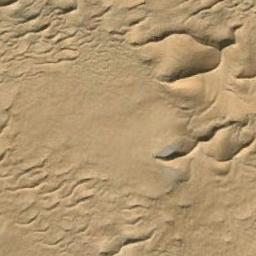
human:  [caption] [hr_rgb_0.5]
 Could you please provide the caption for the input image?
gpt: The desert is full of yellow sand .

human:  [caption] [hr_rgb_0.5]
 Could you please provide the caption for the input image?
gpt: This orange desert has some parallel lines .

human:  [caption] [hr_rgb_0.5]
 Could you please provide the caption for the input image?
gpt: This is a yellow desert with wavy stripes .

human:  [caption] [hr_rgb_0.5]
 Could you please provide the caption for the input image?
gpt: The desert has yellow sand and some dunes of different sizes .

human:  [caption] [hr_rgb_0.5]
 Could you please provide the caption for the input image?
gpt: A yellow desert with some dunes .